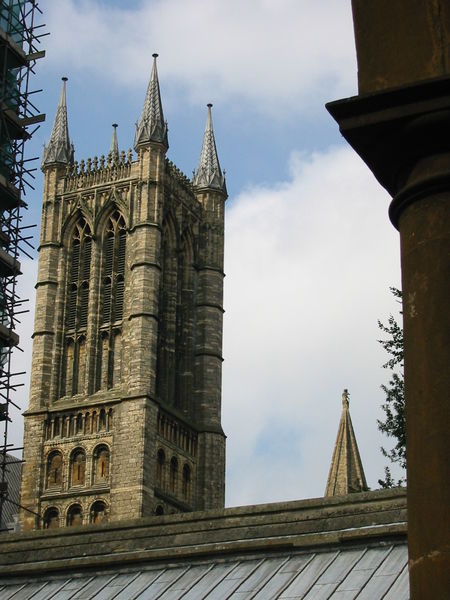
Titel: Kathedrale von Lincoln
Standort: Lincoln, Kathedrale (EU - GB)
Schlagwörter: baum, blau, blätter, himmel, weiß, wolken, kirchturm, braun, fenster, paris, säulen, dach, wolke, architektur, spitze, stein, bild, kirche, blatt, gotik, turm, backstein, rundbogen, arch, architecture, blue, church, column, columns, white, window, gray, green, windows, yellow, dekor, brown, zinnen, foto, photographie, bögen, gerüst, eckig, religion, türme, dom, kathedrale, rom, gotisch, spitzbogen, cloud, clouds, sky, stone, tree, rundbögen, building, church tower, roof, tower, castle, shadow, romantic, ciel, photo, clocher, sunlight, sunny, quadratisch, pierre, maßwerk, leaves, fialen, cathedral, colonnes, toit, spitzdach, blendarkaden, brick, bricks, krabben, construction, colors, köln, spätgotik, detail, église, gothic, leaf, baugerüst, froid, four, spire, steeple, tour, dekoriert, fenêtres, structure, photograph, chapel, point, height, colonnades, european, high, ogive, belfrey, bell tower, rome, limestone, pilar, ogives, cathedra, tin, bells, médieval, édifice, scaffolding, rooftop, zwerkarkaden, scaffold, restauration, rénovation, persienens, wondw, katedral, lapped, pinnacles, trees, elegancy